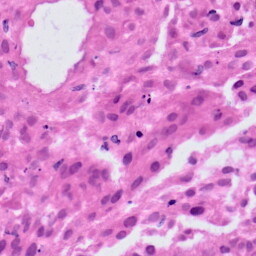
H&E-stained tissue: Skin